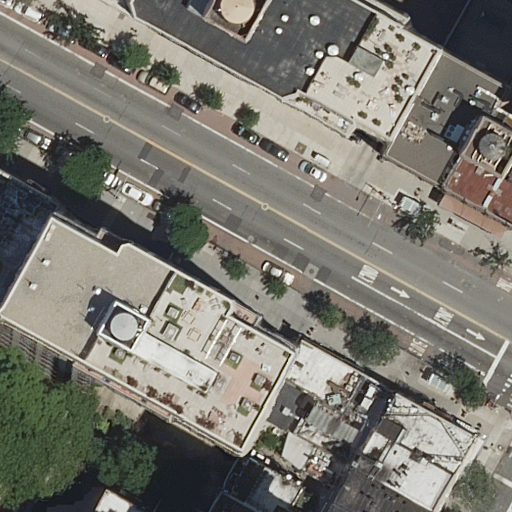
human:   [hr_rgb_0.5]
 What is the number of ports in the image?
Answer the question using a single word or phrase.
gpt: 0

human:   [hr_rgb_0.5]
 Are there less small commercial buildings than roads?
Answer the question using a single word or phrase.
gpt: yes

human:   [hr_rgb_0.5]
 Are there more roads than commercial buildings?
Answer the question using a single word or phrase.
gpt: yes

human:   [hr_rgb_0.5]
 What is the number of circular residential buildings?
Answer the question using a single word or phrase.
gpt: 0

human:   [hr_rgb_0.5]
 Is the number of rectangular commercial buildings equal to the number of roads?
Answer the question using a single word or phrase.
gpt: no

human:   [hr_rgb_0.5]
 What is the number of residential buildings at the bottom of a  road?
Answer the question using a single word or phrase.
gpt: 10

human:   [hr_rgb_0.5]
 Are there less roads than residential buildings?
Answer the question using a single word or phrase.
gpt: yes

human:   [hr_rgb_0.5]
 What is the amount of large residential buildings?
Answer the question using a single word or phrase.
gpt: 3

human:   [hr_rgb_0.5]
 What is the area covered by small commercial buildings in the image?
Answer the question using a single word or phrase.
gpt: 0m2

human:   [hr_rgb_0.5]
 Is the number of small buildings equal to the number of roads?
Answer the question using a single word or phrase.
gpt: no

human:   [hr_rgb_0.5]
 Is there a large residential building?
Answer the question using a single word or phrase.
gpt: yes

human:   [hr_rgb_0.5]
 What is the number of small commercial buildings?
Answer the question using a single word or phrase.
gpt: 0

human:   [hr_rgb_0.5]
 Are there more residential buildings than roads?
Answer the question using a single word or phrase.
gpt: yes

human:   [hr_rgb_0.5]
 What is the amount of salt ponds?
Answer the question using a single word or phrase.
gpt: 0

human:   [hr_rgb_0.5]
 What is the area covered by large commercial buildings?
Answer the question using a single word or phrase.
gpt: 0m2

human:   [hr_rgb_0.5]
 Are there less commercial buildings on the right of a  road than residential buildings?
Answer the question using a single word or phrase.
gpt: yes

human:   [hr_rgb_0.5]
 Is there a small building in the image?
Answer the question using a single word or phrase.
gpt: yes

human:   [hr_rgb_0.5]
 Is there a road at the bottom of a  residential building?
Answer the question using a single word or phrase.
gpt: yes

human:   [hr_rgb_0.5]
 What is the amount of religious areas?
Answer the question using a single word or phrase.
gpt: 0

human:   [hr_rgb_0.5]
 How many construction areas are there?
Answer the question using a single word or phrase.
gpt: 0

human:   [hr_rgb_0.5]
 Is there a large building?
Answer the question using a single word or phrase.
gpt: yes

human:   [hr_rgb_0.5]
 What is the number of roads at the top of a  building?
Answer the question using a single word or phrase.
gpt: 5

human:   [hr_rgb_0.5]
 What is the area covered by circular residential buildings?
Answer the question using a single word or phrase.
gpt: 0m2

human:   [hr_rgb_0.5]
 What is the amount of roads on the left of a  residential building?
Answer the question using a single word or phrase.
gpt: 1

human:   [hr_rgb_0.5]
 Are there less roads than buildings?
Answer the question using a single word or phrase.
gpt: yes

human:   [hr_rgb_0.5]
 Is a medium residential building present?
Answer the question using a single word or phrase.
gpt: yes

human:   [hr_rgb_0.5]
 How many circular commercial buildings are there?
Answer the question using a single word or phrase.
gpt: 0

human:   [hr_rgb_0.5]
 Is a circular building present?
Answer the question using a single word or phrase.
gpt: no

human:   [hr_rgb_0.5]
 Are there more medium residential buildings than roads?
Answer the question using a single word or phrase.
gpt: no

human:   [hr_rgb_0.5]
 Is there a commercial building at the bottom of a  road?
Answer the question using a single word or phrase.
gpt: no

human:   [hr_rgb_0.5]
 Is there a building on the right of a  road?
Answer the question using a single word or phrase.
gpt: yes

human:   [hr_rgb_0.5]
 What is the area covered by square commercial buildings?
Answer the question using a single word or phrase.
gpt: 0m2

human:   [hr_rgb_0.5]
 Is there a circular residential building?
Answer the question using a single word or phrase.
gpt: no

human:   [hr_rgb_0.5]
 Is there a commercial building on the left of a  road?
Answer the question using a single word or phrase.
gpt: no

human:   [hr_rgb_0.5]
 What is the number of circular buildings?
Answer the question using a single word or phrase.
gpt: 0

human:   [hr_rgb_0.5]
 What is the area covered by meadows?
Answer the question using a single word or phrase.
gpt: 0m2